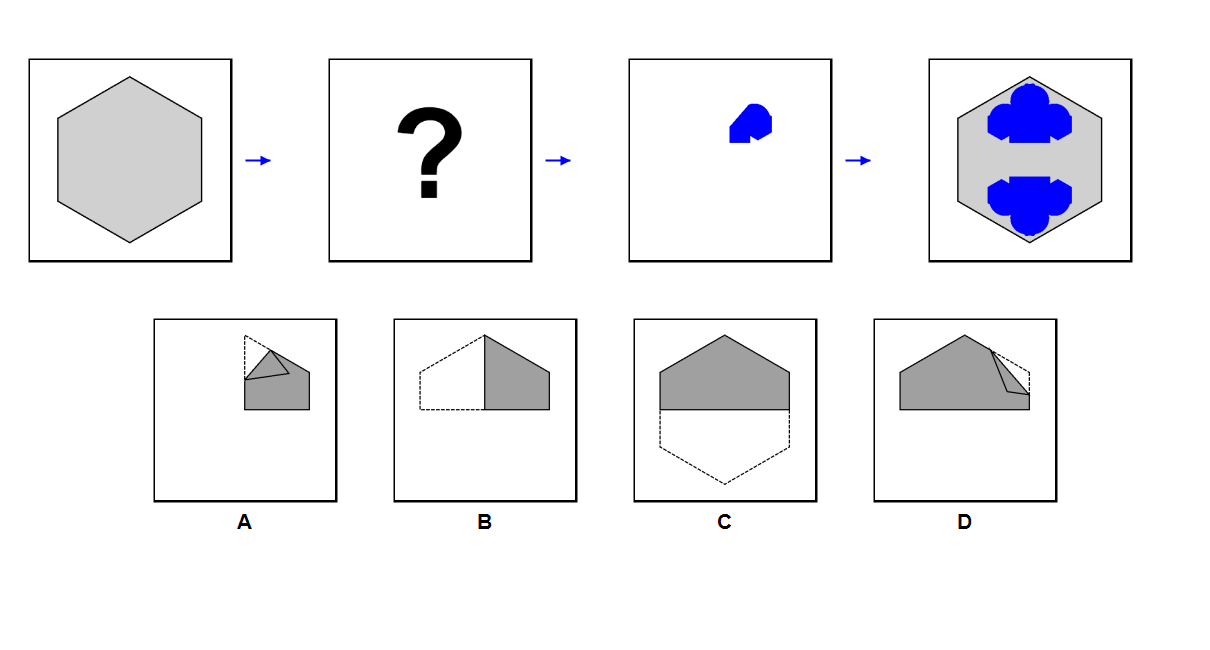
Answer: D